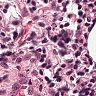
Metastatic tissue present: no